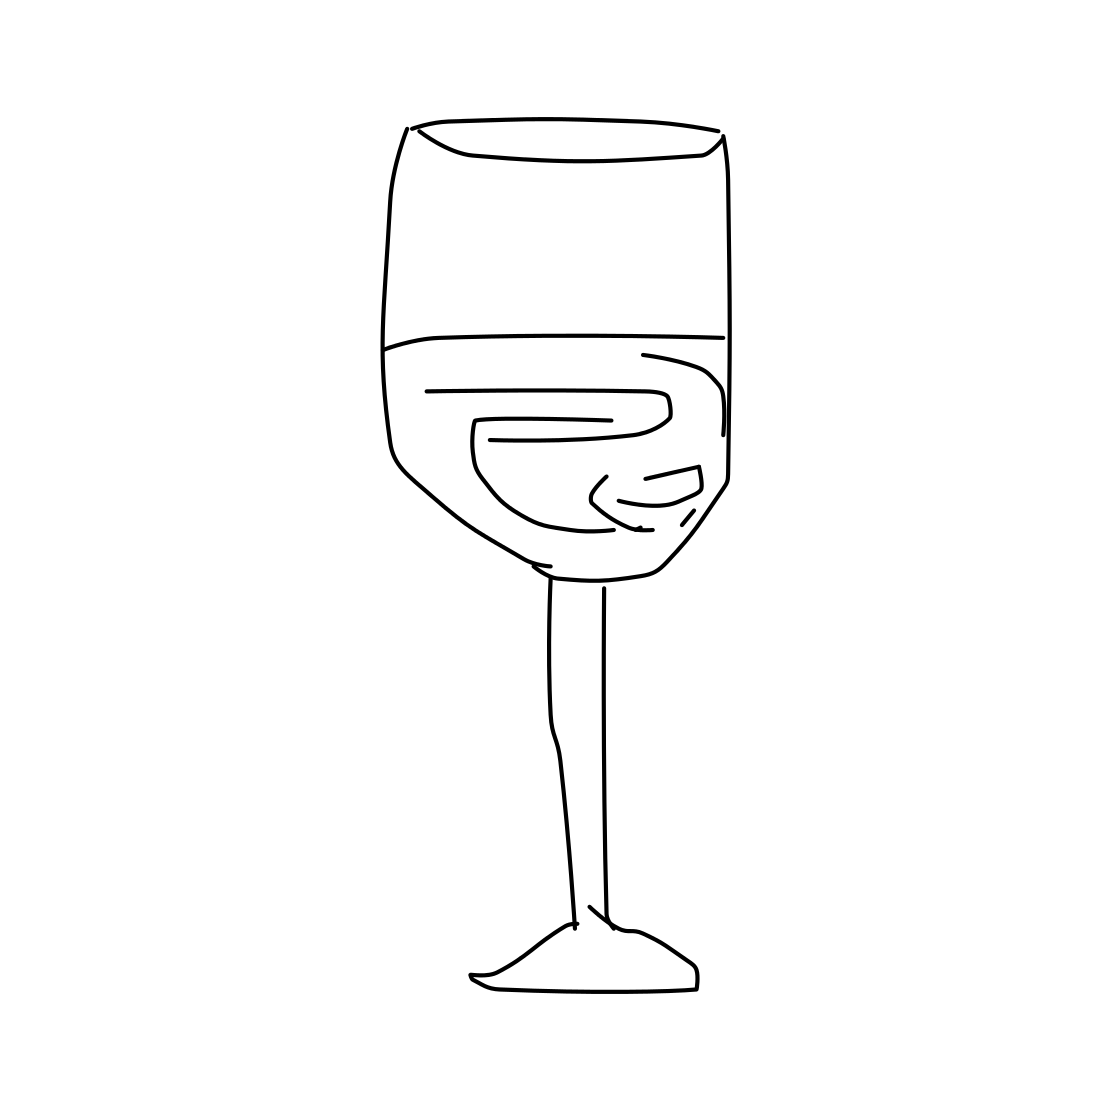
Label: wineglass